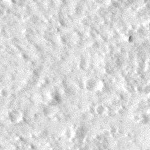
Label: no_change